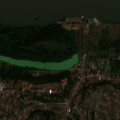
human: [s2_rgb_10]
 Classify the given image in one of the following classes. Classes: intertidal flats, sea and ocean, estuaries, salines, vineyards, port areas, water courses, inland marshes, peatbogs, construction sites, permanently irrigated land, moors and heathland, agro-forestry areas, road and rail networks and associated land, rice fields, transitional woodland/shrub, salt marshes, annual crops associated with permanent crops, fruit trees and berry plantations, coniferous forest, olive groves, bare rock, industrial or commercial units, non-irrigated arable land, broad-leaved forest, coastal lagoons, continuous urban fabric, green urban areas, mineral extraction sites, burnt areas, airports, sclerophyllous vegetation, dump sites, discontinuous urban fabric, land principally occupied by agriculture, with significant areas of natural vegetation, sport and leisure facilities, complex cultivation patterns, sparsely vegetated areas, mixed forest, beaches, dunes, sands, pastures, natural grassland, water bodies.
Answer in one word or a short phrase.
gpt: discontinuous urban fabric, broad-leaved forest, transitional woodland/shrub, water courses